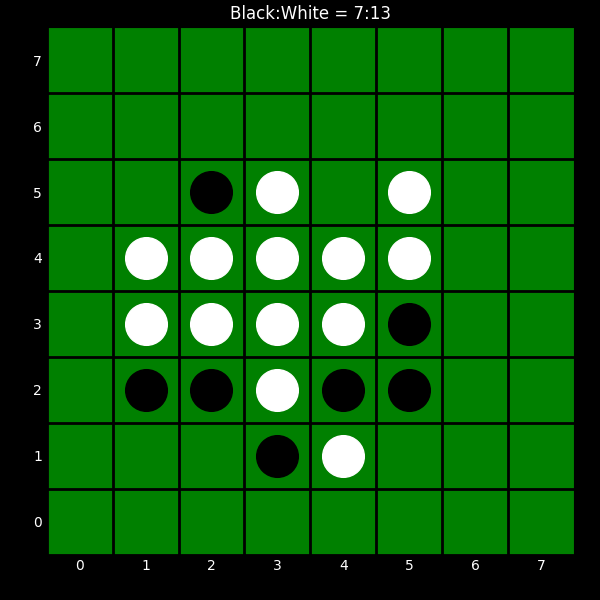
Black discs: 7
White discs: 13